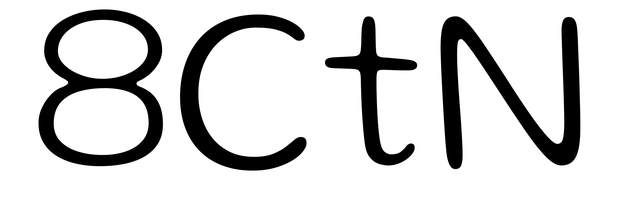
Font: Gluten_ExtraLight